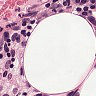
Metastatic tissue present: no